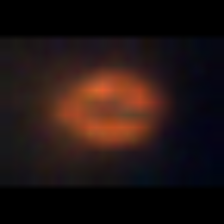
Taxon: Unknown_phyto
Group: Unknown